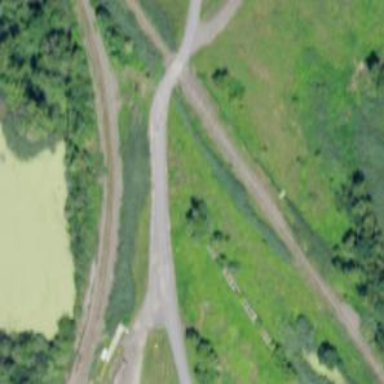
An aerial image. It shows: Abandoned railway.